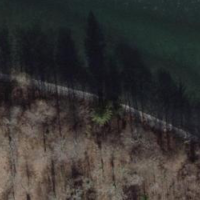
EUNIS habitat code: 15
Species observed at this site:
Omphalodes verna